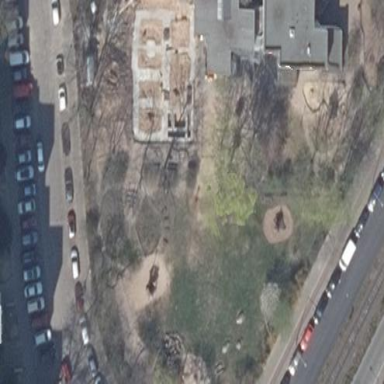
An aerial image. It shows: Kindergarten.